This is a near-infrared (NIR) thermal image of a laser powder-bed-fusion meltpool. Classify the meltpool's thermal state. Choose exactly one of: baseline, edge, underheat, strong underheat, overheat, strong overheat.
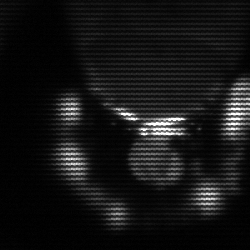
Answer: edge